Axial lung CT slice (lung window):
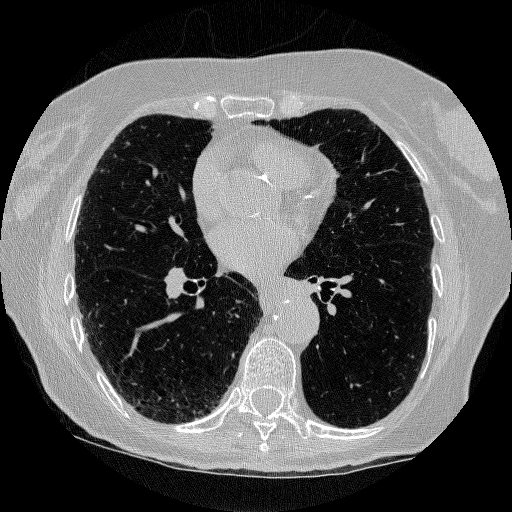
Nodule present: no